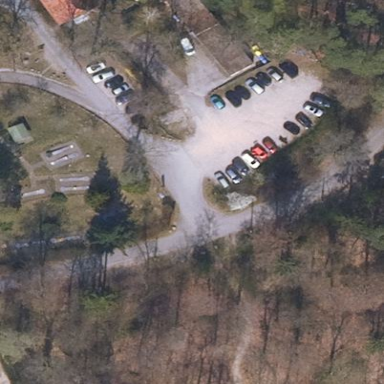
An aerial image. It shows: Parking area with unpaved surface.